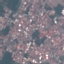
Label: Residential